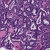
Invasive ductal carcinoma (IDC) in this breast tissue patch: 1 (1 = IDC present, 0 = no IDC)